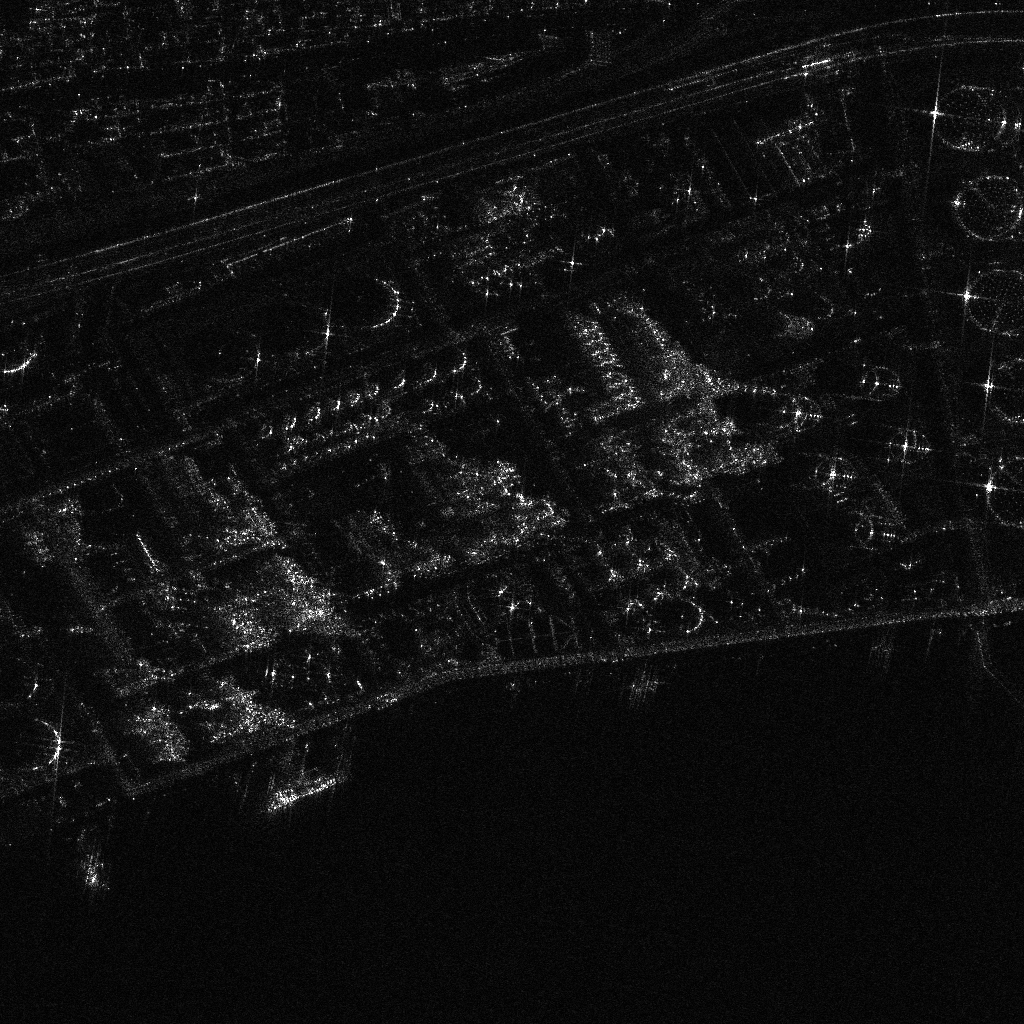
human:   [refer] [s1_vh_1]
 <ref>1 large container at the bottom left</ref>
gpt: <box>[[27, 72, 30, 81, 73]]</box>